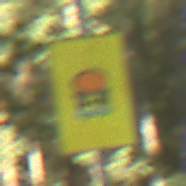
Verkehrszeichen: FahrzeugeMitWassergefaehrdenderLadungOhnePfeilsymbol
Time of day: MorningAfternoon
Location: Outdoor (Nature)
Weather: Clear
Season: NotSpecified
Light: Natural